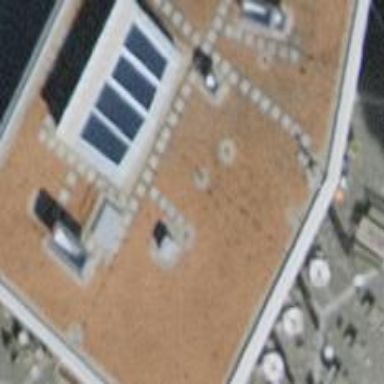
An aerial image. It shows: Town hall building.